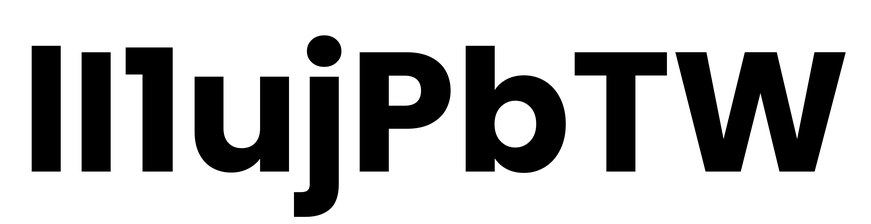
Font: Poppins-Bold